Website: bh-photo
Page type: payment
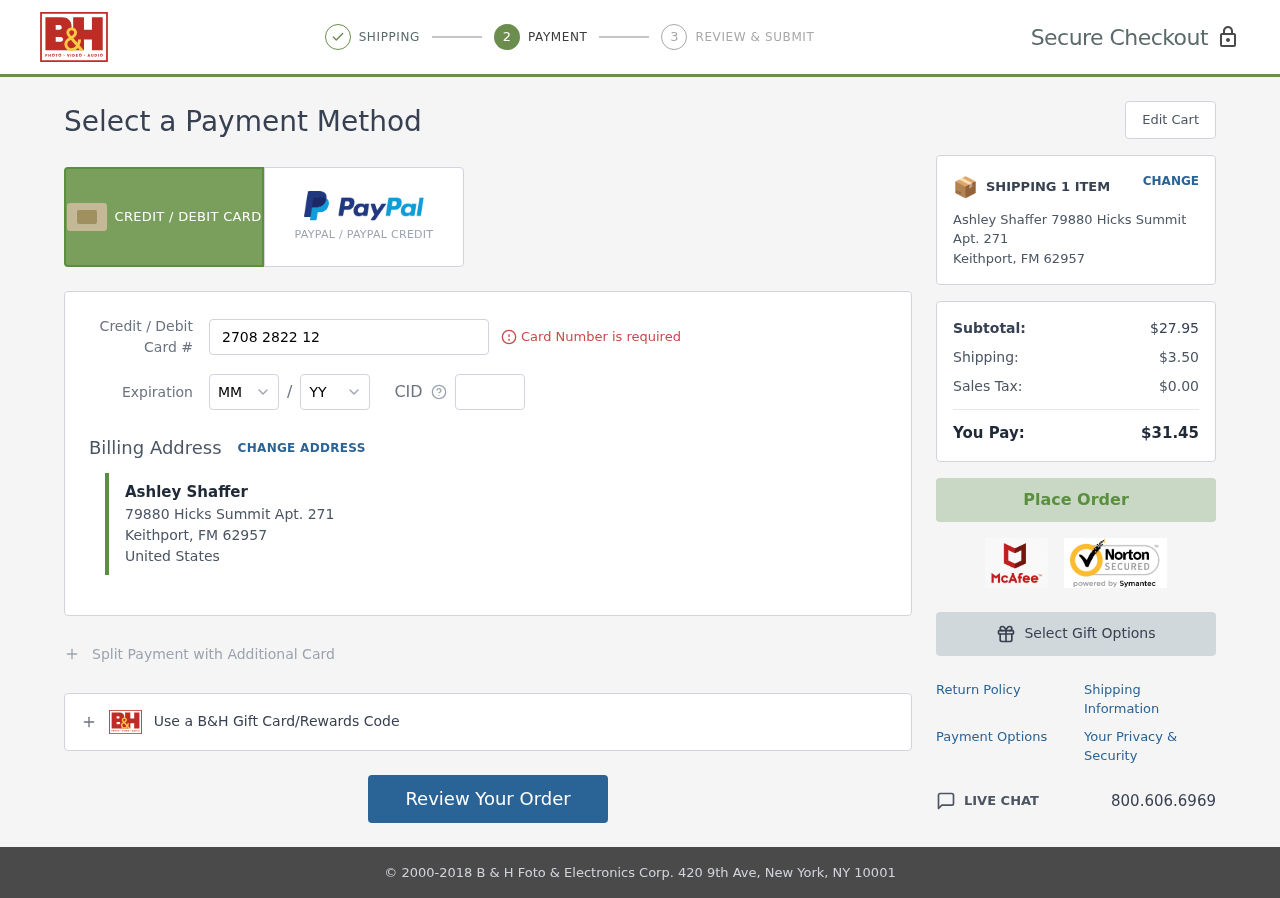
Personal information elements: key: PII_CARD_CVV
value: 365
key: PII_CARD_EXPIRY_MONTH
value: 08
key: PII_CARD_EXPIRY_YEAR
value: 27
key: PII_CARD_NUMBER
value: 2708 2822 1282 6320
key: PII_CITY
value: Keithport
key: PII_COUNTRY
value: United States
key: PII_FULLNAME
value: Ashley Shaffer
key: PII_POSTCODE
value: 62957
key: PII_STATE_ABBR
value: FM
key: PII_STREET
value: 79880 Hicks Summit Apt. 271
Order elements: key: ORDER_NUM_ITEMS
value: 1
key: ORDER_SUBTOTAL
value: $27.95
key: ORDER_SHIPPING_COST
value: $3.50
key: ORDER_TAX
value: $0.00
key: ORDER_TOTAL
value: $31.45